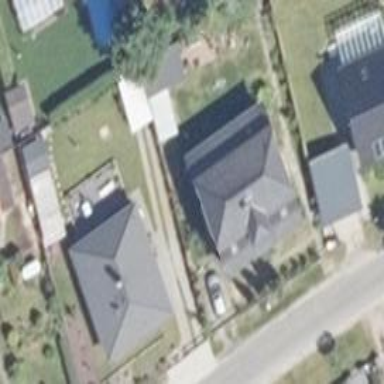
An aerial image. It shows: Simple and straightforward house.